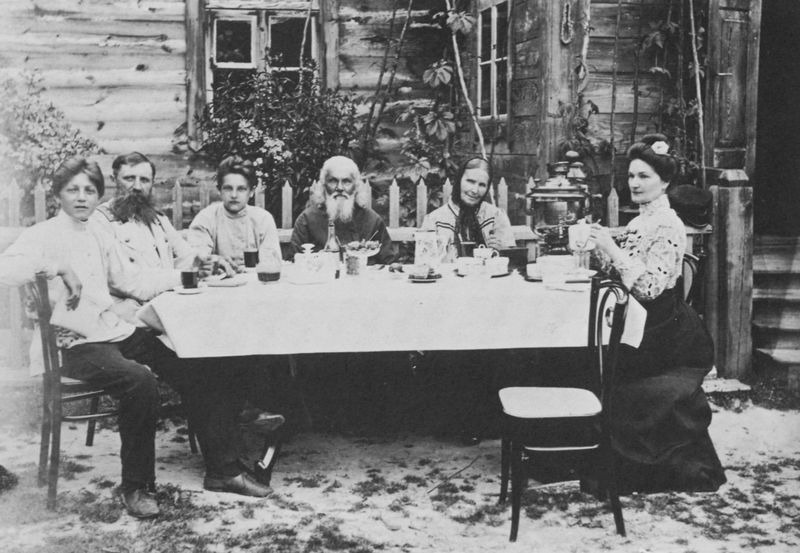
Titel: Ein Pope mit seiner Frau als Sonntagsgast bei einem benachbarten Gutsbesitzer
Künstler: Russischer Photograph
Standort: New York (New York)
Institution: Bakhmeter Archive, Rare Book and Manuscript Library, Columbia University
Schlagwörter: dunkel, mann, frauen, sitzen, blume, fenster, frau, frisur, hell, hintergrund, kleid, männer, schwarz, stuhl, stühle, tisch, weiss, gebäude, haus, schnee, tuch, zaun, gesellschaft, bart, bärte, getränke, gläser, hose, vollbart, gruppenporträt, porträt, tischdecke, busch, familie, kind, garten, dutt, schuhe, jungen, russland, monochrom, treppe, essen, tafel, wein, tee, foto, fotografie, photographie, schwarz-weiss, photo, karaffe, abendessen, sohn, holzhaus, grossvater, zeun, russischer fotograf, familienfeier, teestunde, gedäck